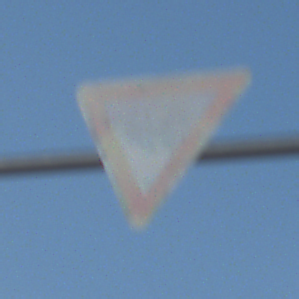
Verkehrszeichen: VorfahrtGewaehren
Umgebung: Outdoor, Suburban
Tageszeit: SunriseSunset
Wetter: PartlyCloudy
Licht: Natural
Jahreszeit: Winter
Kontrast: MediumContrast